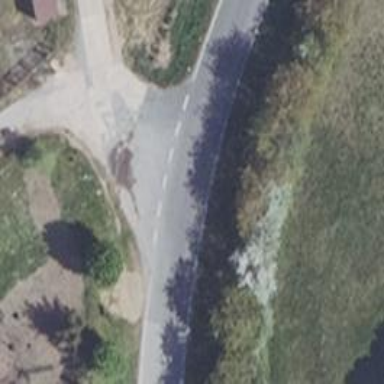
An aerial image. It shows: Secondary road with asphalt surface.